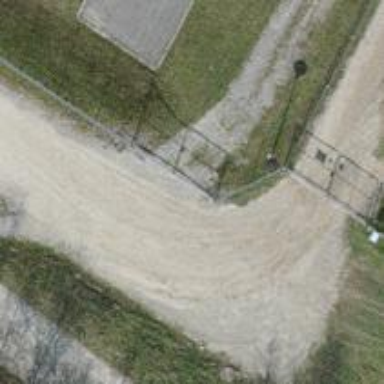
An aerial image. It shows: Gate.